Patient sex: F
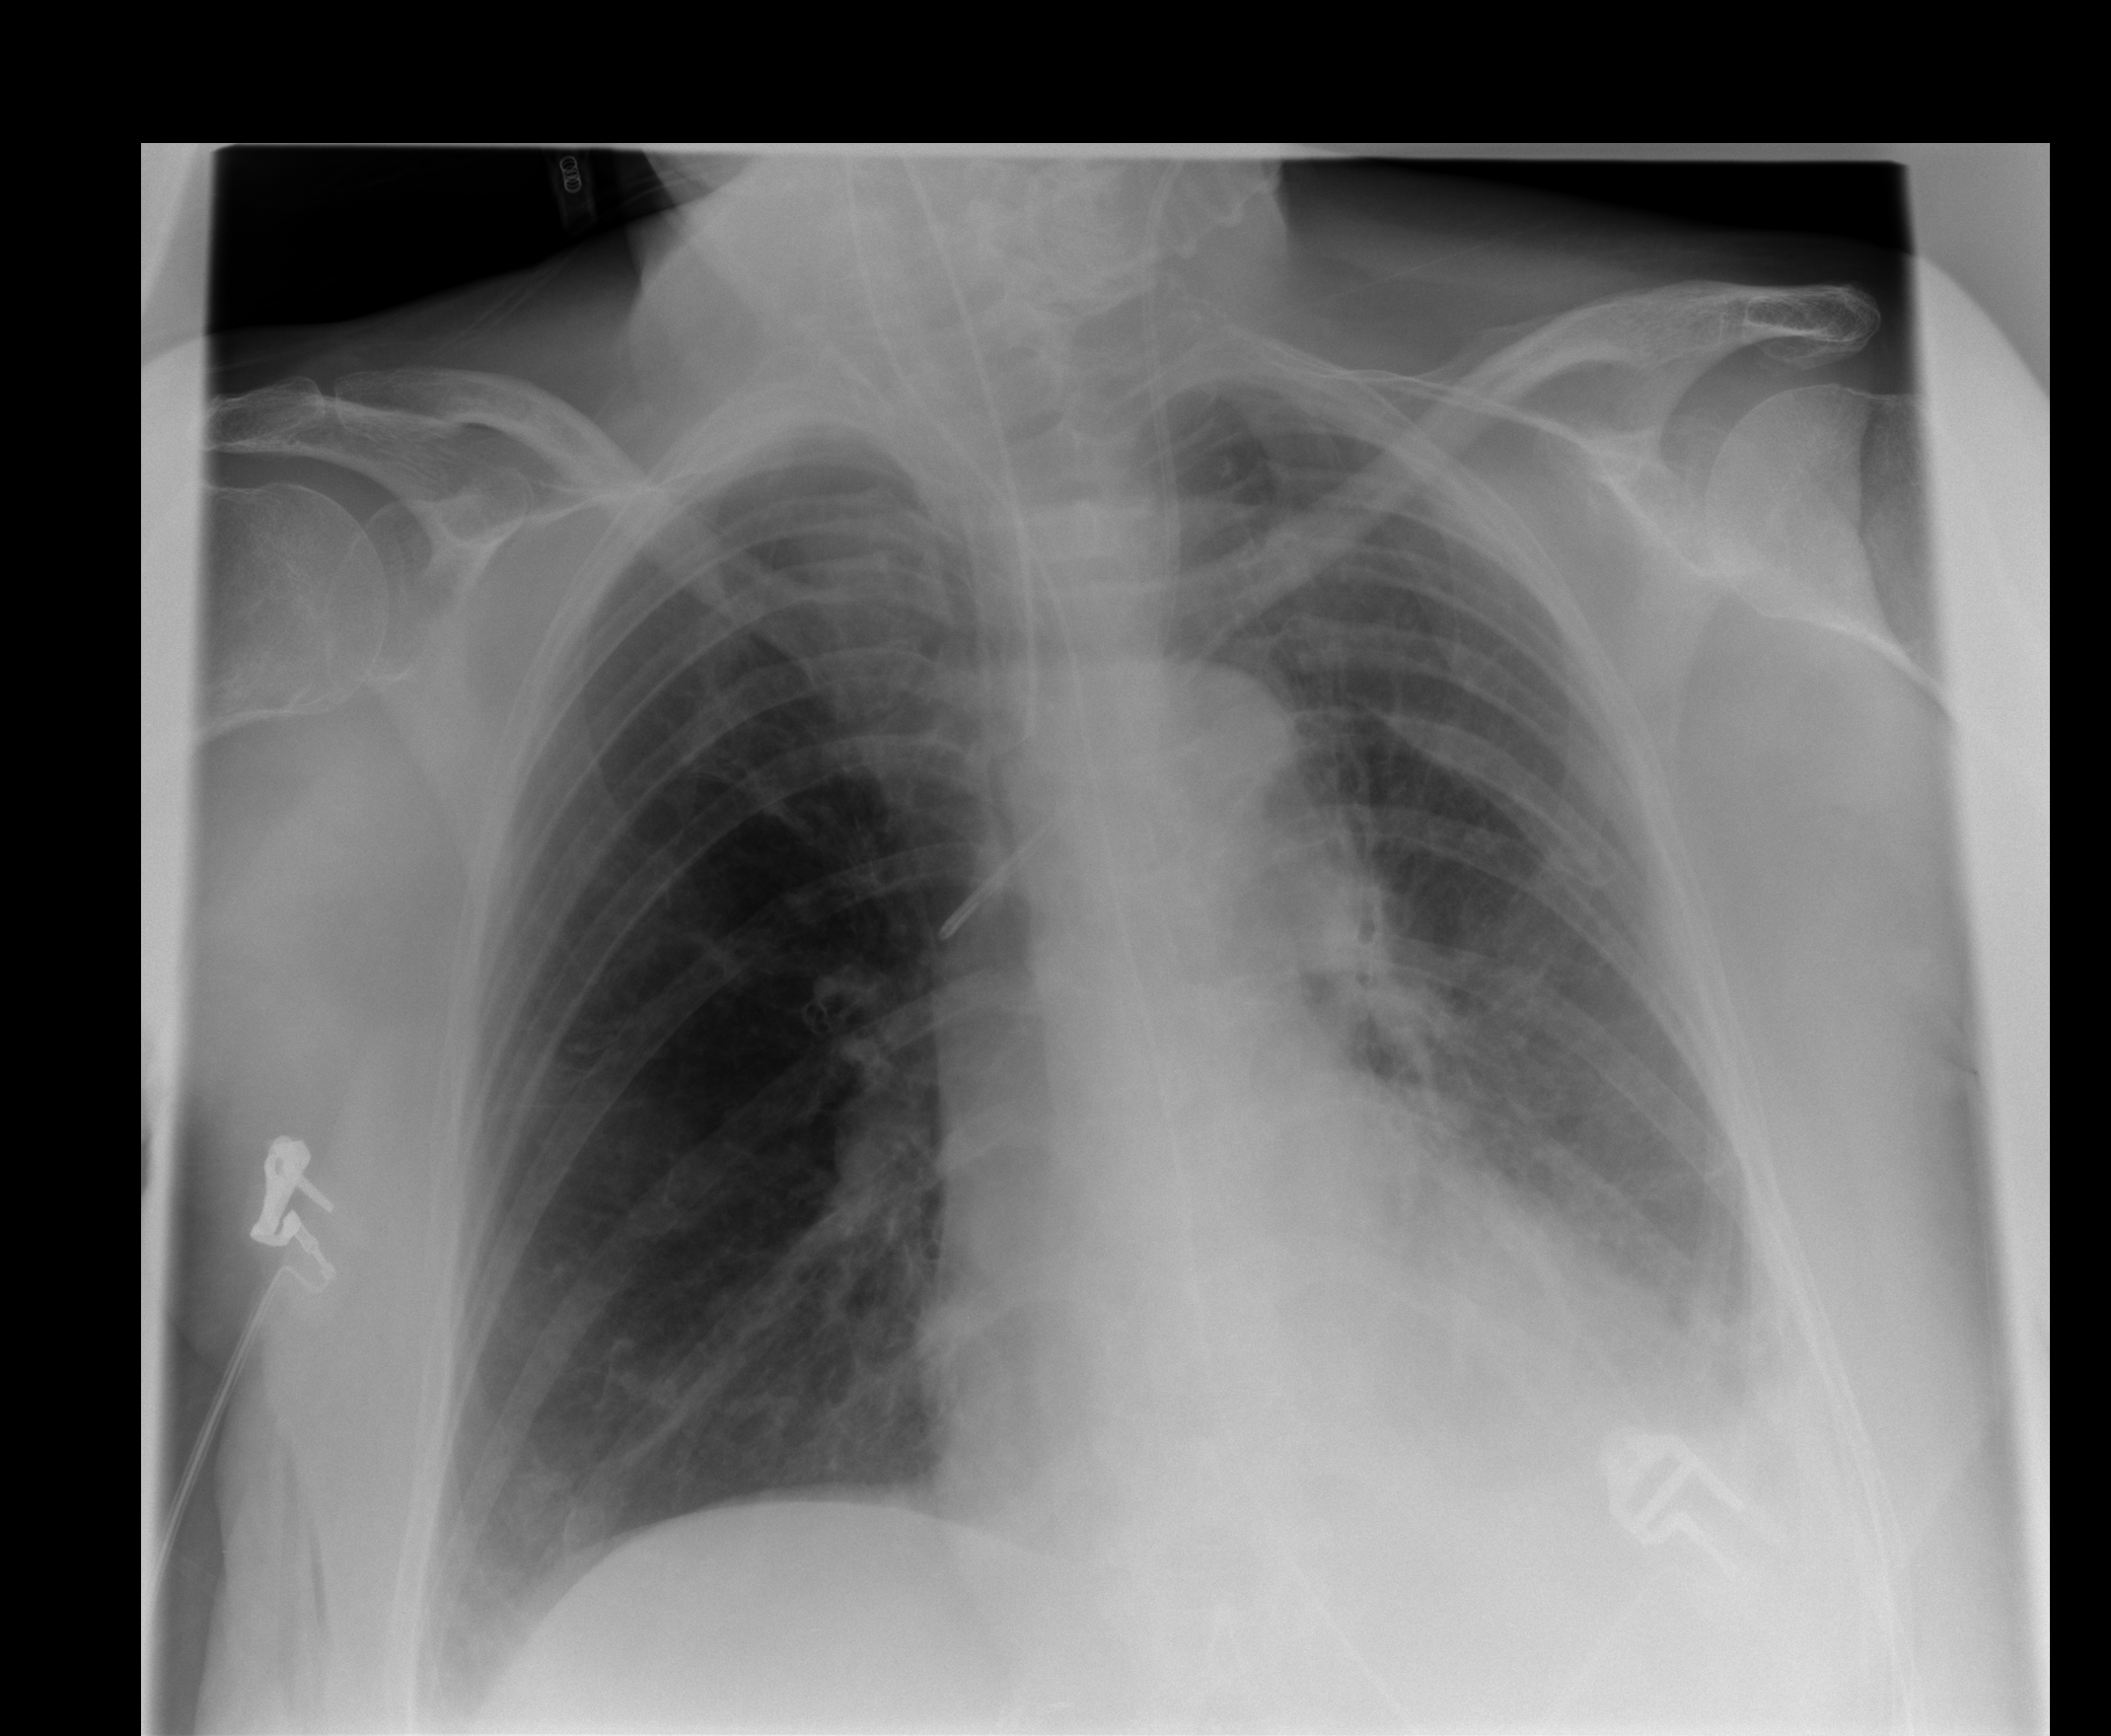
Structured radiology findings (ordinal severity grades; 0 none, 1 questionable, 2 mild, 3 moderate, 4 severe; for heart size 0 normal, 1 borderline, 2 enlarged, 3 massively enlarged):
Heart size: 2
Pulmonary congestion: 2
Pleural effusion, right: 1
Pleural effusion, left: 2
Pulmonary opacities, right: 0
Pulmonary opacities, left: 1
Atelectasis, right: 1
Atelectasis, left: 2